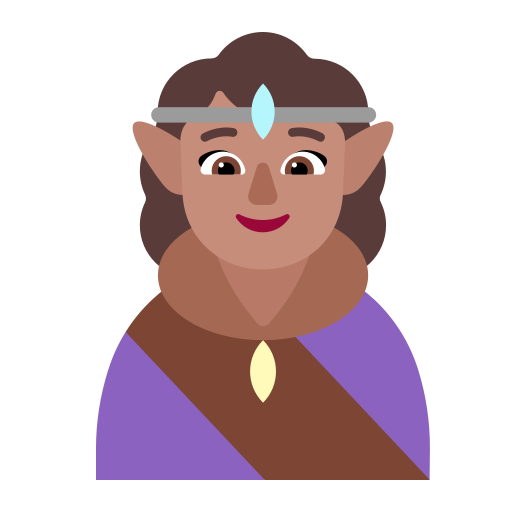
woman elf flat